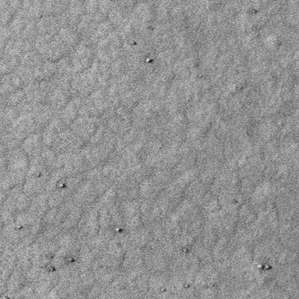
Label: frost